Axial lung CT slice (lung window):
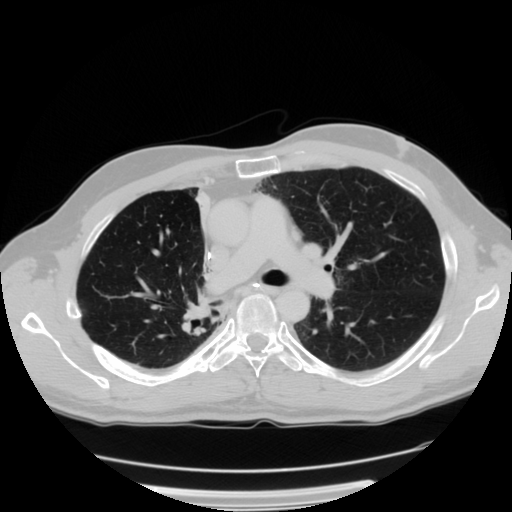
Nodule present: no